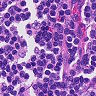
Metastatic tissue present: no